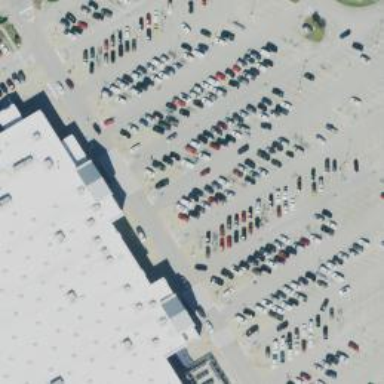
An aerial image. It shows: Parking space.